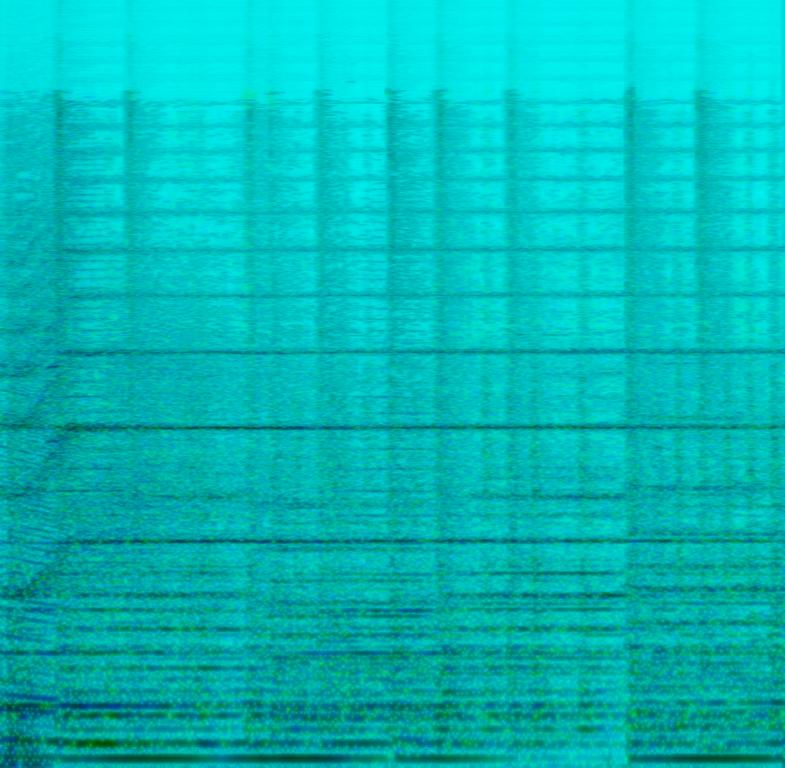
This is an orchestral movie music piece. There is a brass section and a cinematic sounding strings section playing a dramatic tune. A percussive syncopation provides the rhythmic background. There is a faint high-pitched choir sound that is most likely coming from a synth. The atmosphere is full of suspense. This piece could be used in the soundtrack of a video game or a movie at a scene that implies an imminent threat or danger.